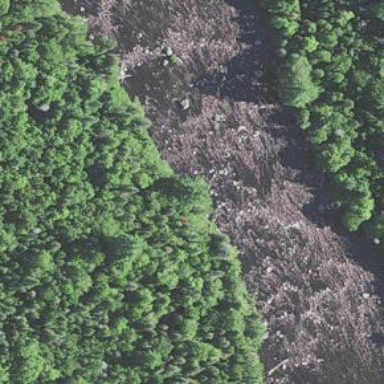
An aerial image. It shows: Scene featuring rapids in waterway.